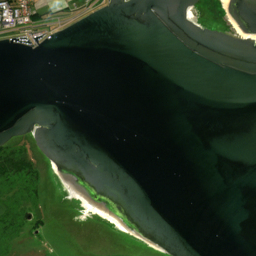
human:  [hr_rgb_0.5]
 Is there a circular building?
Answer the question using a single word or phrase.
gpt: no

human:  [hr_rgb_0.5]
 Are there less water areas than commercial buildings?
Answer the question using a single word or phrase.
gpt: yes

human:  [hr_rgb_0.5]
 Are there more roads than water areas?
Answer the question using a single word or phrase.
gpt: yes

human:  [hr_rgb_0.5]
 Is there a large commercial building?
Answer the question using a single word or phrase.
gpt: no

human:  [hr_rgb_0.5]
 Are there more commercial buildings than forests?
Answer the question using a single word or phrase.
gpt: yes

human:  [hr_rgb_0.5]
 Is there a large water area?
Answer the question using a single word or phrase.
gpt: yes

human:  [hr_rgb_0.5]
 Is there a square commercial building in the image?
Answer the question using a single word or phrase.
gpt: no

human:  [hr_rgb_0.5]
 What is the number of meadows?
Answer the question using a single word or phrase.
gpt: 1

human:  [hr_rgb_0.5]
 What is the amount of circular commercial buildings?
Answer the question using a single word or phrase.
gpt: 0

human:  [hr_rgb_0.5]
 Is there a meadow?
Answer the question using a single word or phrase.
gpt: yes

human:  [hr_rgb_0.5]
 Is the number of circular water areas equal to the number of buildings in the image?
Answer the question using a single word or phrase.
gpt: no

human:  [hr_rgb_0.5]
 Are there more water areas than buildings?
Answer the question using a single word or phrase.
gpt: no

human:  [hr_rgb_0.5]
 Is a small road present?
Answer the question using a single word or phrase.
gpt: yes

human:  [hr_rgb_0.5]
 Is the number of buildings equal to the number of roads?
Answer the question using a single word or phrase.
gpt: no

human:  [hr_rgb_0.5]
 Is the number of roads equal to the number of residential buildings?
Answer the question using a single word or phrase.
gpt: no

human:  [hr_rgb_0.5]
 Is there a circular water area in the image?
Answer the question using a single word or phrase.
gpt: yes

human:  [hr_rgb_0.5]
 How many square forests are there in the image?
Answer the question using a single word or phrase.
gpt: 2

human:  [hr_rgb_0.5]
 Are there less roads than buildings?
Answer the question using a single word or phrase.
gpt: yes

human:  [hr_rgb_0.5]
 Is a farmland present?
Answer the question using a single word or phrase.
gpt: yes

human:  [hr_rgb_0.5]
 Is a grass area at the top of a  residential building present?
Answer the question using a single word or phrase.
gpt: yes

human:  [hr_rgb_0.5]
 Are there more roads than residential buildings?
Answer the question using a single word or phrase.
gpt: yes

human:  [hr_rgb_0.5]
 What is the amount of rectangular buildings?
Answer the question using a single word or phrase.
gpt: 62

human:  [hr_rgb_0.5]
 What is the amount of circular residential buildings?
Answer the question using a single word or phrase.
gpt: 0

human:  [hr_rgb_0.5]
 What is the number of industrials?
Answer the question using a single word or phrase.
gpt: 1

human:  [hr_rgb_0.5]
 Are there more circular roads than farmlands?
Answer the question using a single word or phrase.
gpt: no

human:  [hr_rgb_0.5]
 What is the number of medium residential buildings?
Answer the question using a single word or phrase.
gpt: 0

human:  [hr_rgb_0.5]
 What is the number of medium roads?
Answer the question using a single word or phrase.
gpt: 0

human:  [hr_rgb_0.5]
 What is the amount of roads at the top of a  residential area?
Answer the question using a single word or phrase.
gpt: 47

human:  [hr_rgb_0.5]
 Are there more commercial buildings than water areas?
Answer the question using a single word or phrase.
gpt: yes

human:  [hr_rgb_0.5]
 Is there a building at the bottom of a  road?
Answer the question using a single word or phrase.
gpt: yes

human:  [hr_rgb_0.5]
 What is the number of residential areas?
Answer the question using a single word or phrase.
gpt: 2

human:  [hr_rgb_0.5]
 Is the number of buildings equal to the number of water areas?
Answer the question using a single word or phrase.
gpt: no

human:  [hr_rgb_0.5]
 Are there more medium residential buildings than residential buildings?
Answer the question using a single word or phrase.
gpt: no

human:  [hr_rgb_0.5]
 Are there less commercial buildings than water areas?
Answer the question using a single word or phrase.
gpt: no

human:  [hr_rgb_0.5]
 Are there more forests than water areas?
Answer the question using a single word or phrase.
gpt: yes

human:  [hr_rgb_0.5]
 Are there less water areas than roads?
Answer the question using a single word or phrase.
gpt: yes